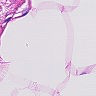
Metastatic tissue present: no